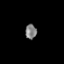
Tissue: prostate
Cell type: B cells
Senescence score: 0.3571
Nuclear area (px): 162
Mean DAPI intensity: 127.988